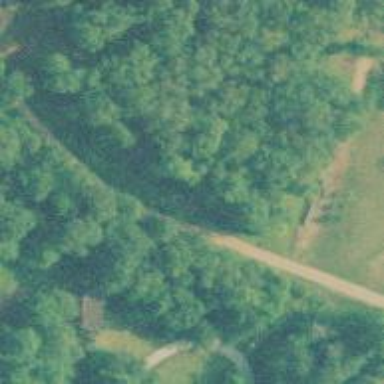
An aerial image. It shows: Driveway leading to service road.